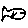
Label: fish